Question: Count the number of objects in the diagram.
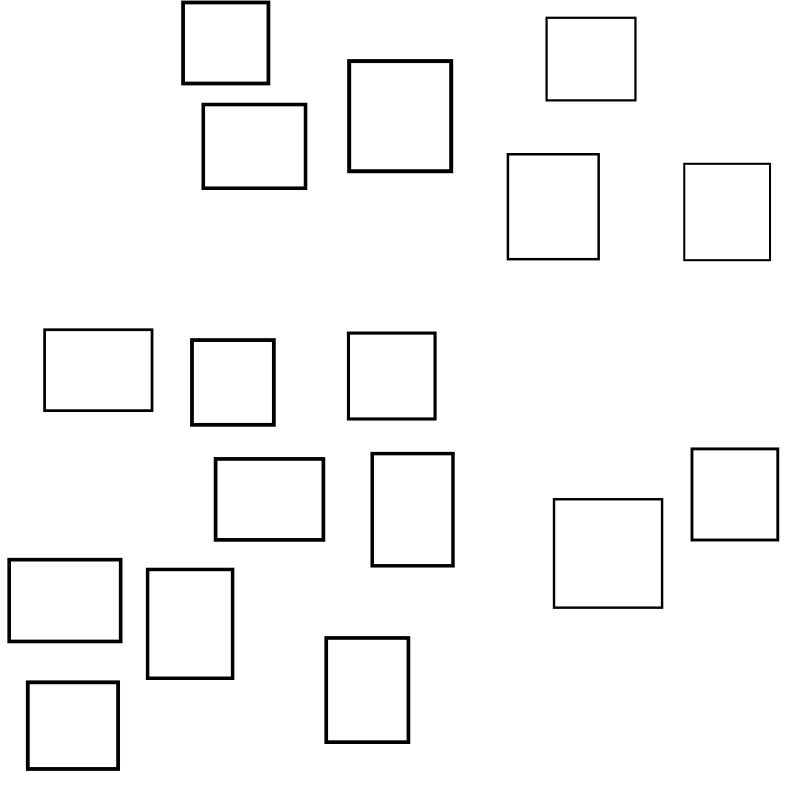
Answer: 17